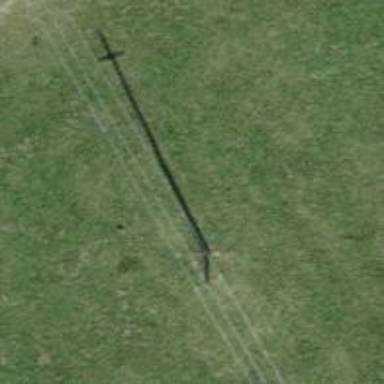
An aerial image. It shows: Power pole.